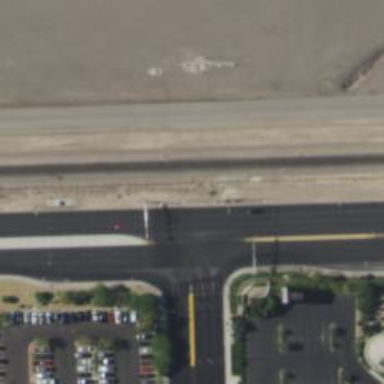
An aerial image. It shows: Solid stop line on the road marking.